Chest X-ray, PA view. Patient: 33 years old, sex F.
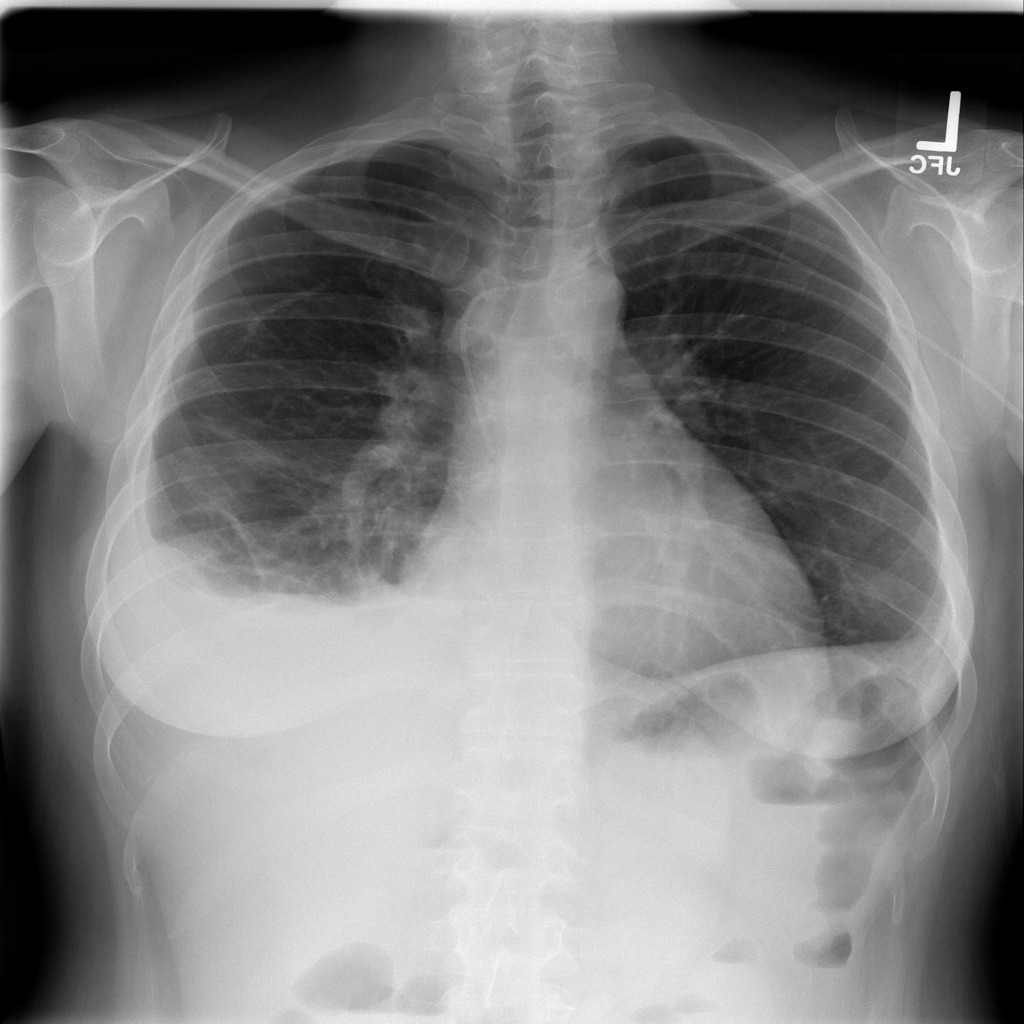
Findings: Atelectasis, Consolidation, Effusion, Fibrosis, Infiltration, Mass, Pleural_Thickening